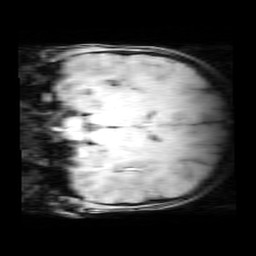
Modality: MP2RAGE
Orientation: coronal
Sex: male
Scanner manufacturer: siemens
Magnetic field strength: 3 T
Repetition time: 5 s
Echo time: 0.00368 s